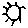
Label: sun